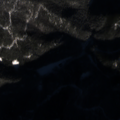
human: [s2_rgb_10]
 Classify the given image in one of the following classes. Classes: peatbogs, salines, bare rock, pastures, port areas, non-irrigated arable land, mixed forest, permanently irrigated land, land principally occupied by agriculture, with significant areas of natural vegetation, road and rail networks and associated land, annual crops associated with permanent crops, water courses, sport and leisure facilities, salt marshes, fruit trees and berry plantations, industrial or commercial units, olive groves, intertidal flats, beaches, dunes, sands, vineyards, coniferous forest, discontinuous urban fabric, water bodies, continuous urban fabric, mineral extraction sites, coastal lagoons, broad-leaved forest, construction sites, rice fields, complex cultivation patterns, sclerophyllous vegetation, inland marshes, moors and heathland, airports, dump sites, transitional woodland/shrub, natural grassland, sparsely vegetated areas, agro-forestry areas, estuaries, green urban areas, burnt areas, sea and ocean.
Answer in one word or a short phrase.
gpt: coniferous forest, mixed forest